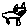
Label: cat